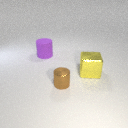
large yellow metal cube to the right of small brown metal cylinder